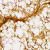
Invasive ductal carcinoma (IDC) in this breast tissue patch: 0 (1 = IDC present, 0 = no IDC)